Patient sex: M
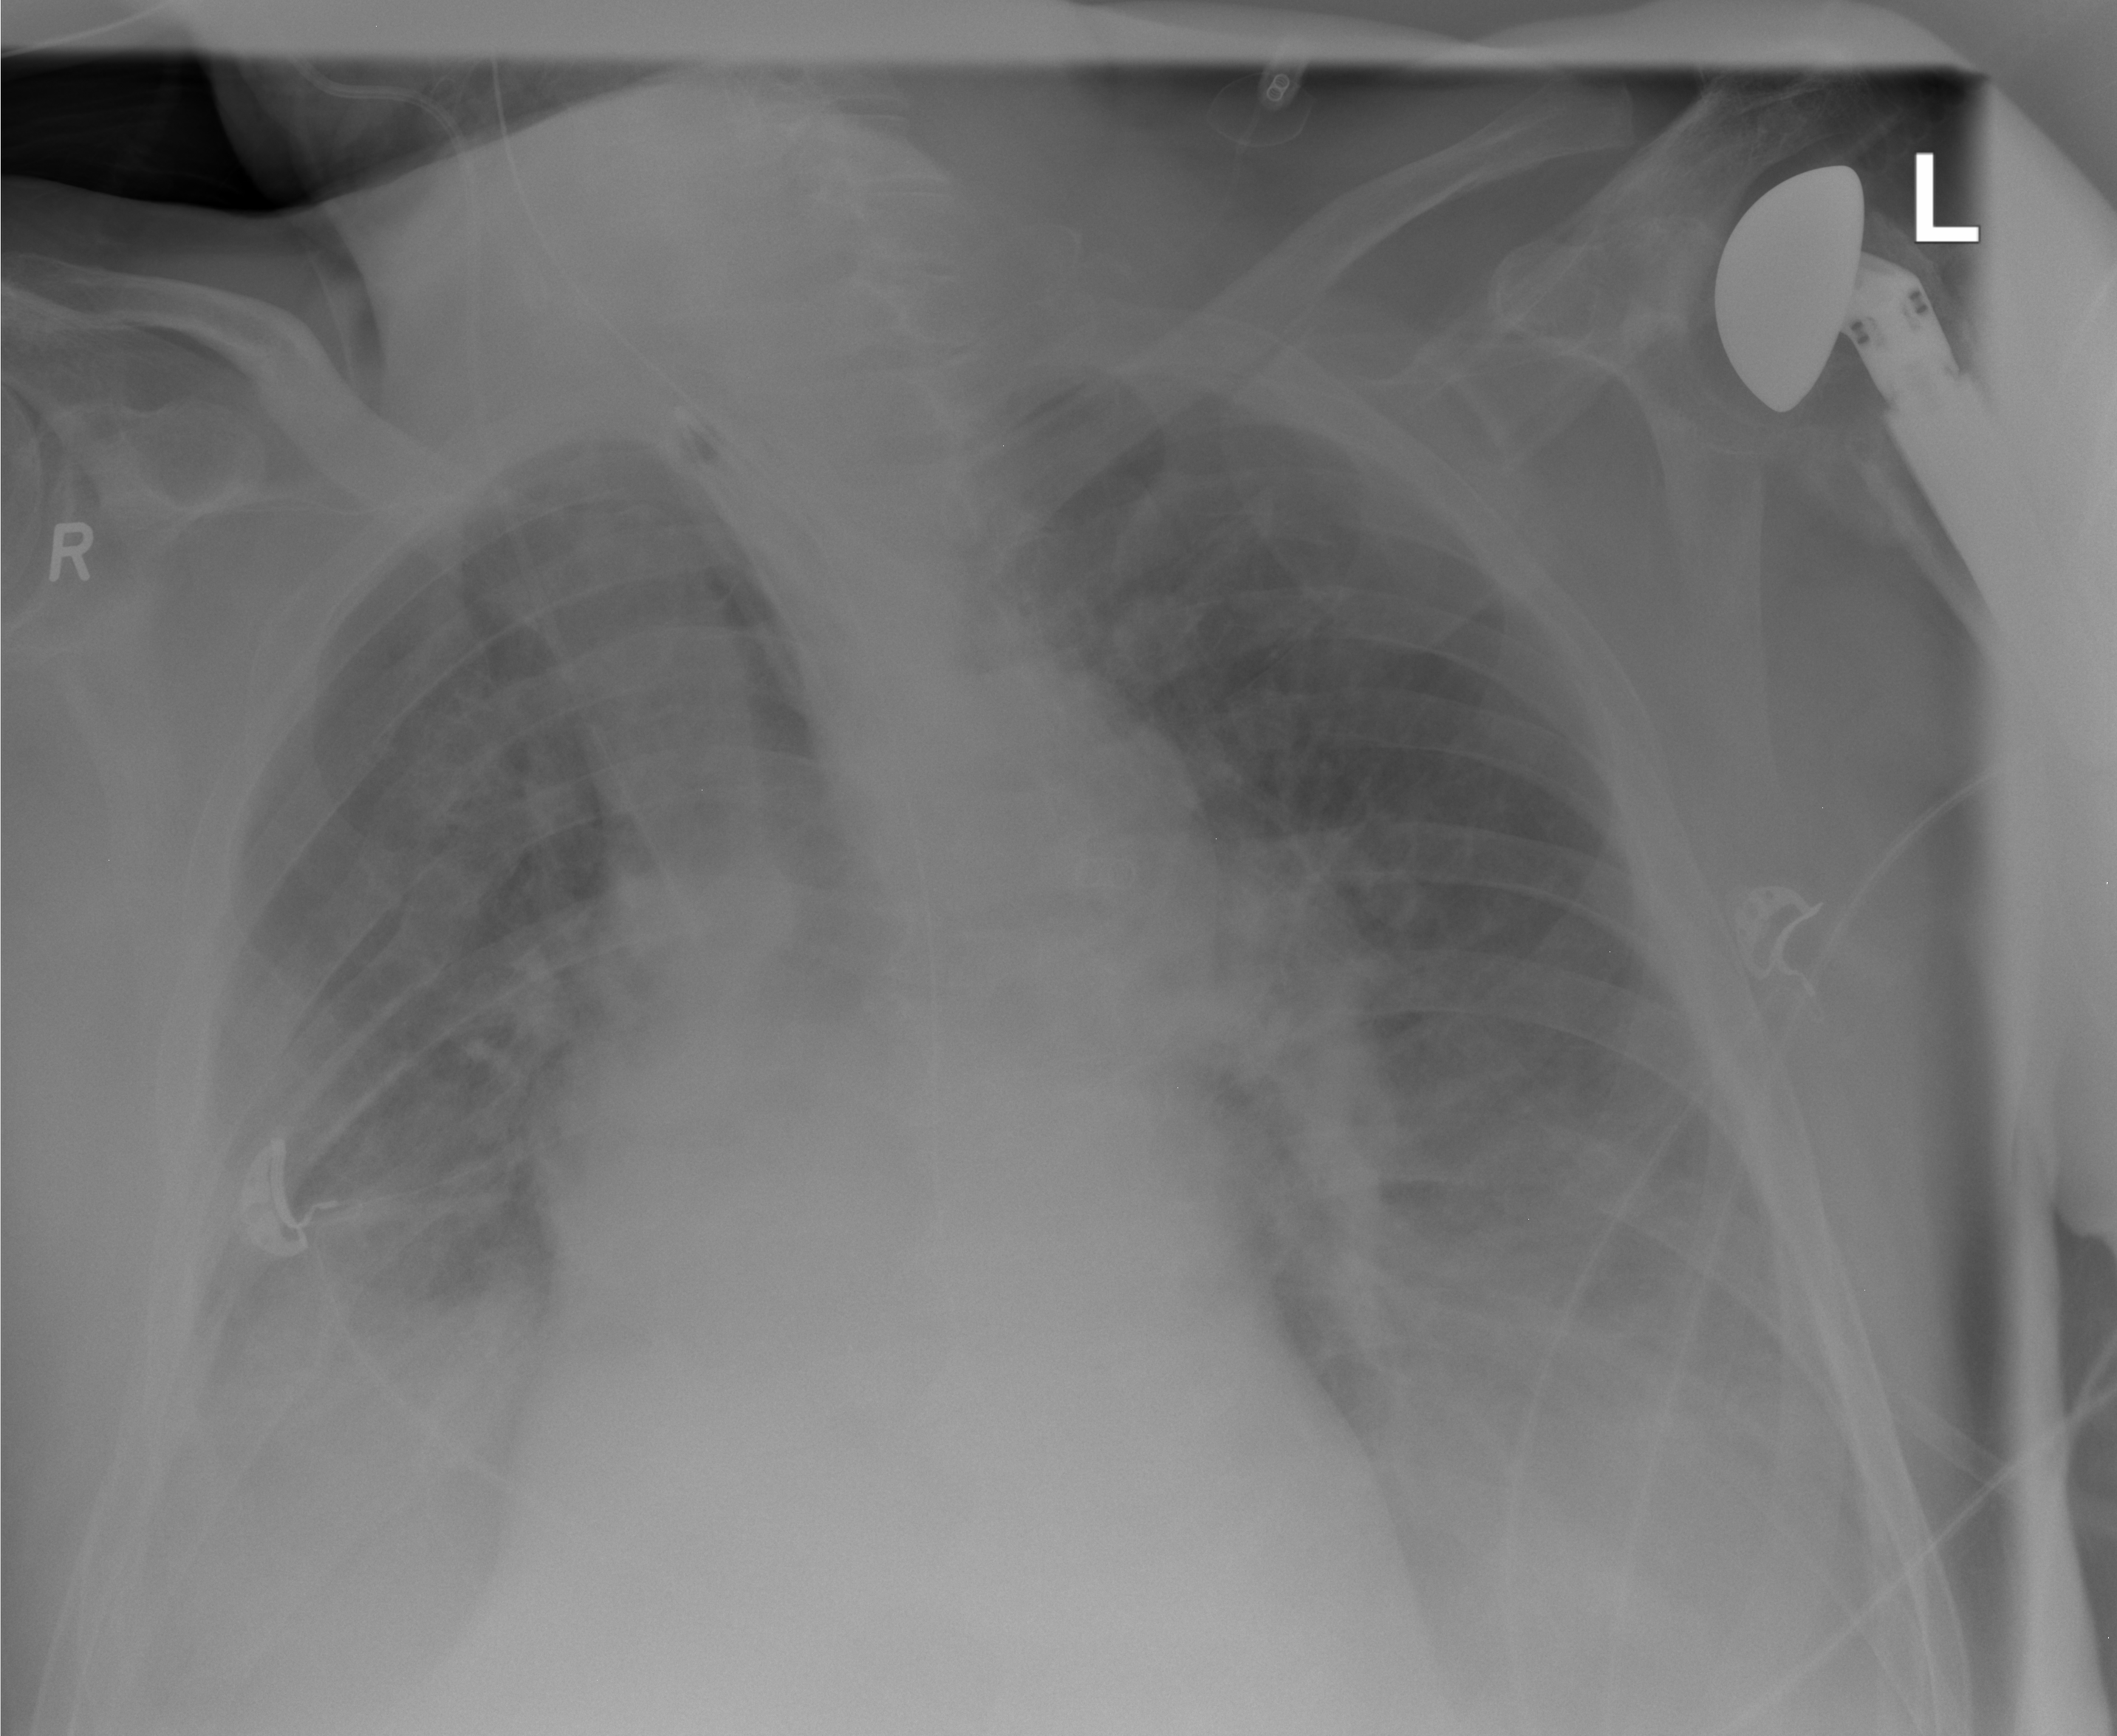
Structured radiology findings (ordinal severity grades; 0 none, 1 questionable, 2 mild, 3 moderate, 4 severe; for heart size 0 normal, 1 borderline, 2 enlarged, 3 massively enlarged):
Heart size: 2
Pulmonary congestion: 0
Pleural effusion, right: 2
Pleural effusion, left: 2
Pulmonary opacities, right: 1
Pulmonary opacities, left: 2
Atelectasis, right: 2
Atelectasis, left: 2